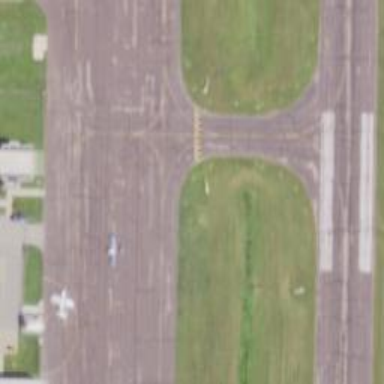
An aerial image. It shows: Image of taxiway at airport.